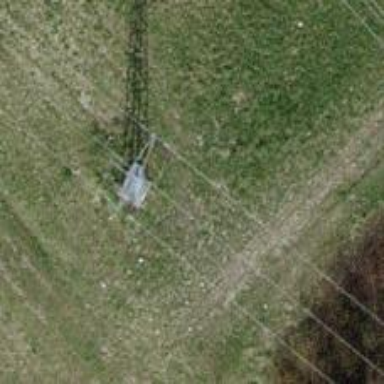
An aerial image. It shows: Power pole.